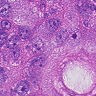
Metastatic tissue present: yes